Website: home-depot
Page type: account-selection
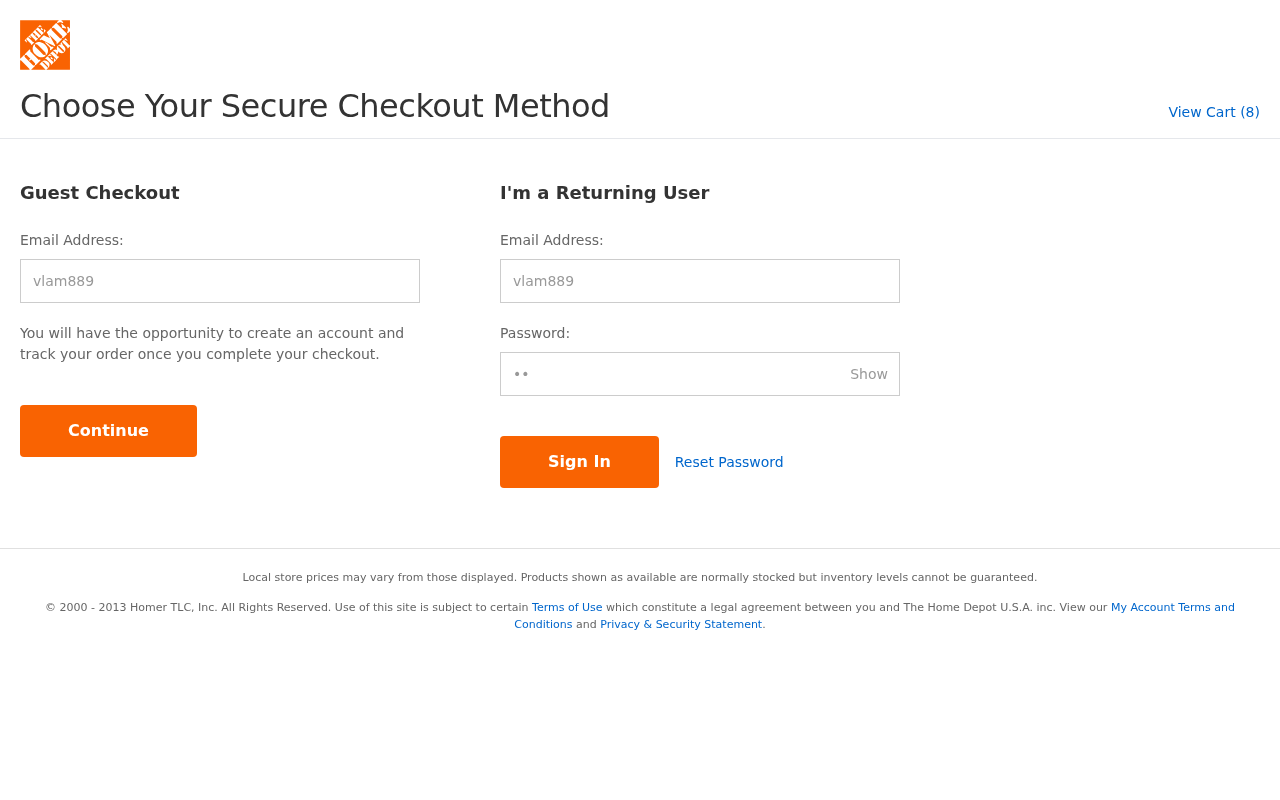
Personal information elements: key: PII_LOGIN_USERNAME
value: vlam889
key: PII_LOGIN_USERNAME2
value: vlam889
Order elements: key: ORDER_NUM_ITEMS
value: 8